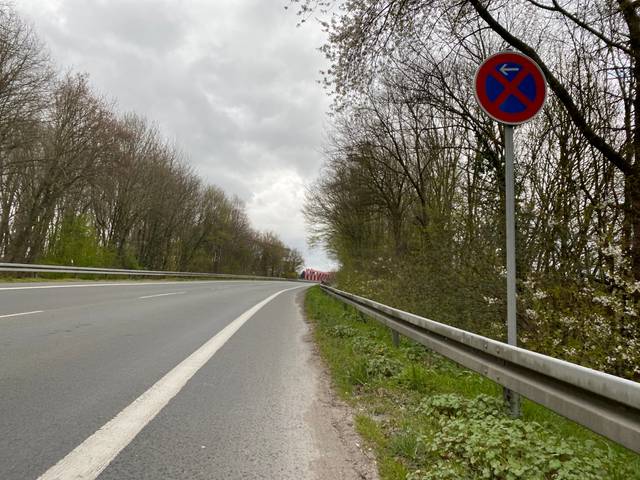
Region: Germany
Coordinates: 51.683, 7.944